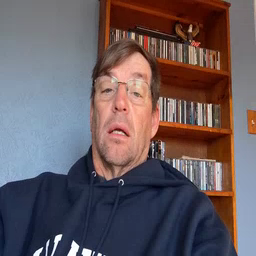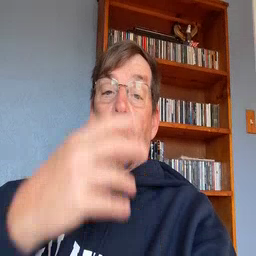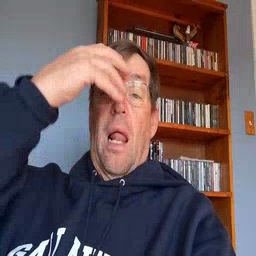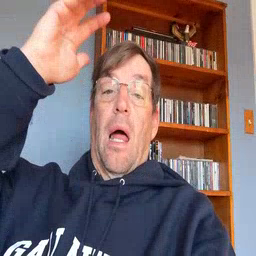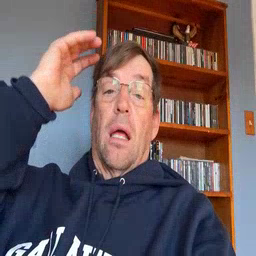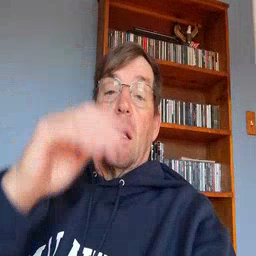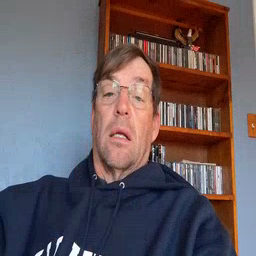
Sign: lion